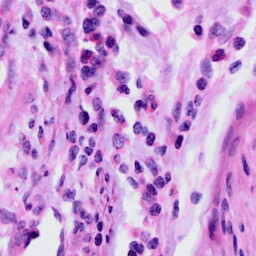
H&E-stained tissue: Cervix